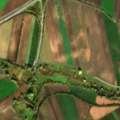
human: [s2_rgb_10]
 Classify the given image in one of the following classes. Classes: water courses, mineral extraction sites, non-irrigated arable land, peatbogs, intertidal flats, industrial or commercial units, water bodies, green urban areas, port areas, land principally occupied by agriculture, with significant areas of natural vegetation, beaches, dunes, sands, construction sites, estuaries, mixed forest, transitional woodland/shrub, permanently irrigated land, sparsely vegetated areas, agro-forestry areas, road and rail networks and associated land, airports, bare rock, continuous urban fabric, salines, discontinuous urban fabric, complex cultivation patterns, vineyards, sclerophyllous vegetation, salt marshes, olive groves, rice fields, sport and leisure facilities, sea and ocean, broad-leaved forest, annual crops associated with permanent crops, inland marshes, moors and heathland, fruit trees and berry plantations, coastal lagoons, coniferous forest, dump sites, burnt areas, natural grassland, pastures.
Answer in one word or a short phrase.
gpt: non-irrigated arable land, land principally occupied by agriculture, with significant areas of natural vegetation